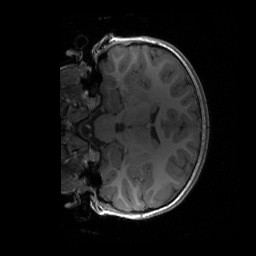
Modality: T1w
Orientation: coronal
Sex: female
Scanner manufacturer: siemens
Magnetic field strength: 3 T
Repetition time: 1.9 s
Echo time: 0.00243 s